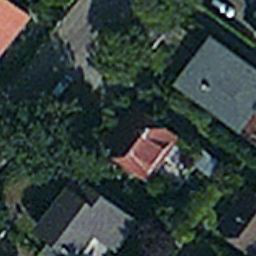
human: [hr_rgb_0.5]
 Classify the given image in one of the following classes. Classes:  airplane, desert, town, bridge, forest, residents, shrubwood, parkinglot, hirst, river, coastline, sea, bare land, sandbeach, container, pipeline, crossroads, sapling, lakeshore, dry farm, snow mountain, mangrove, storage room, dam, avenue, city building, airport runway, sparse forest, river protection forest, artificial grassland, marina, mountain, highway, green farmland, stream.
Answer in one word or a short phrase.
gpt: residents